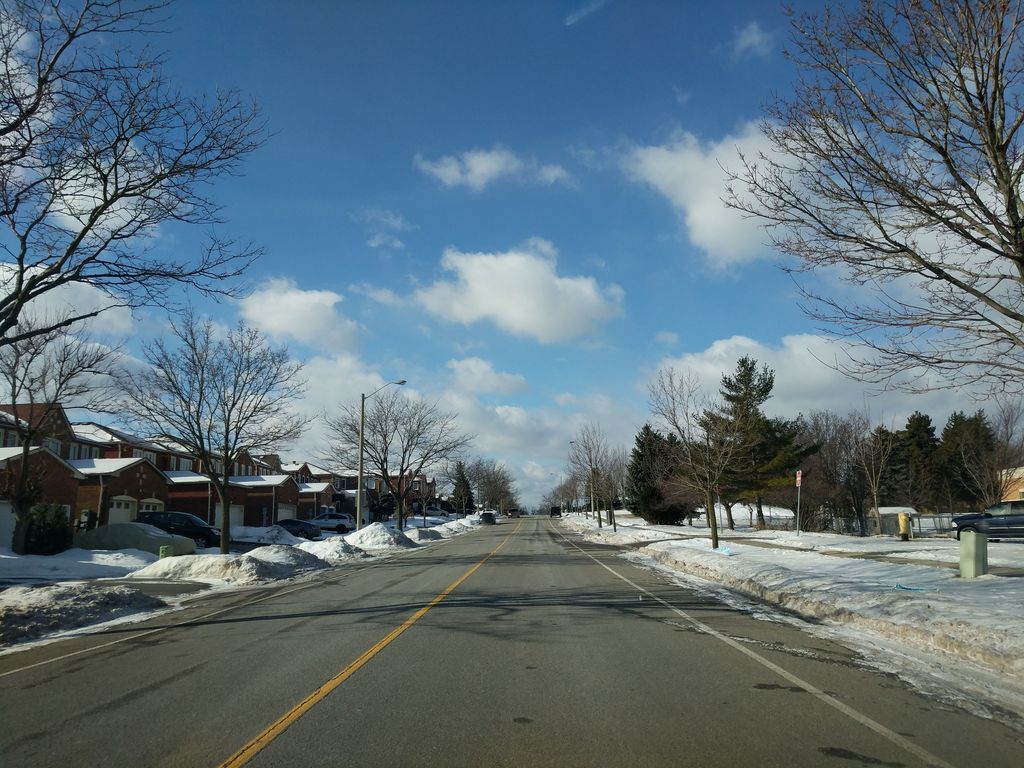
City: toronto